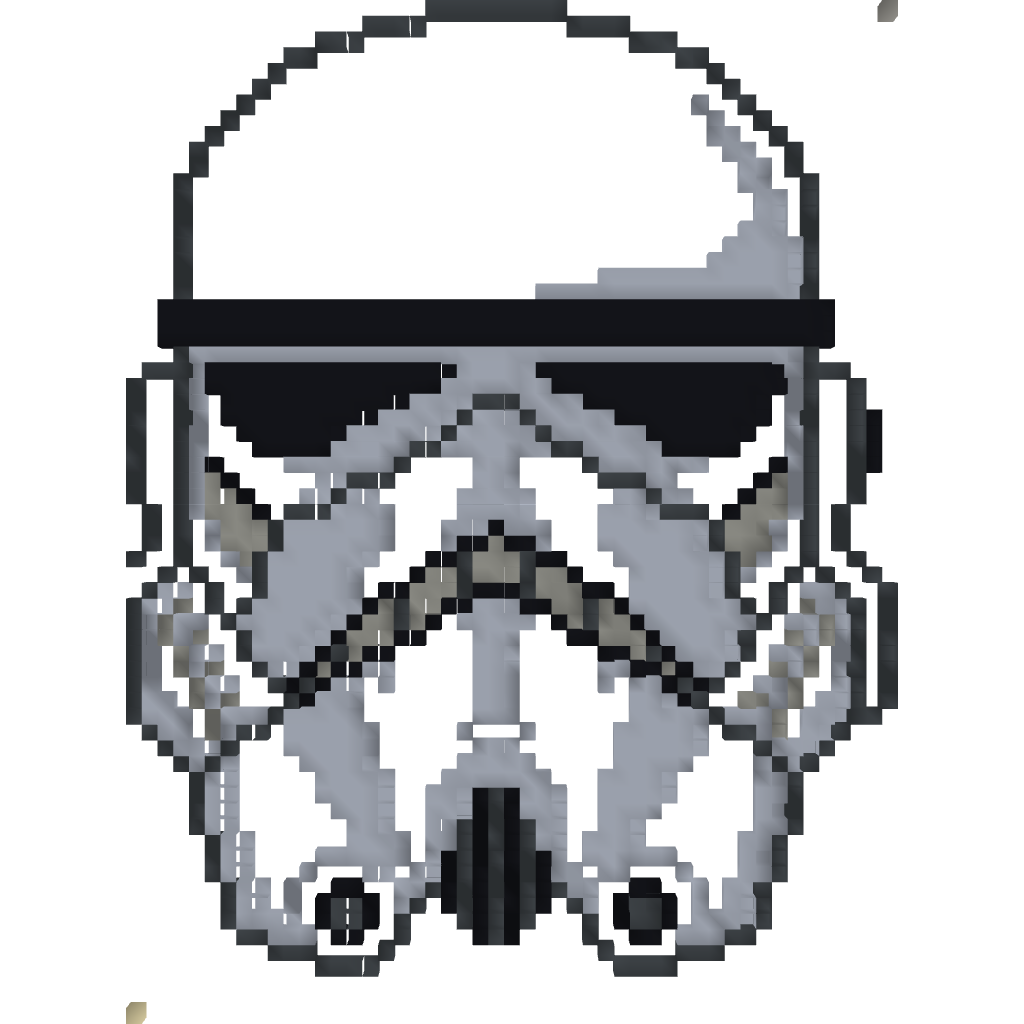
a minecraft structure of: Storm Trooper